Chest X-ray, PA view. Patient: 31 years old, sex M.
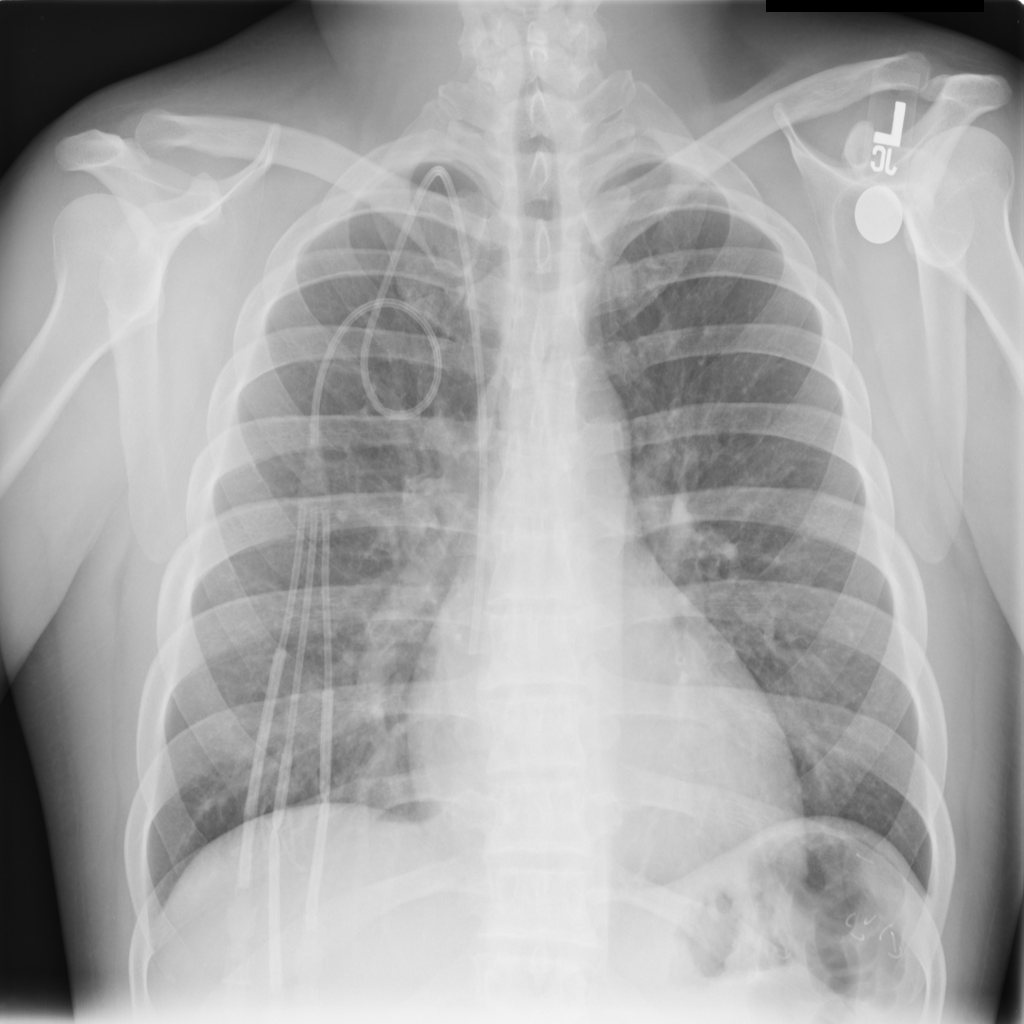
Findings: No Finding